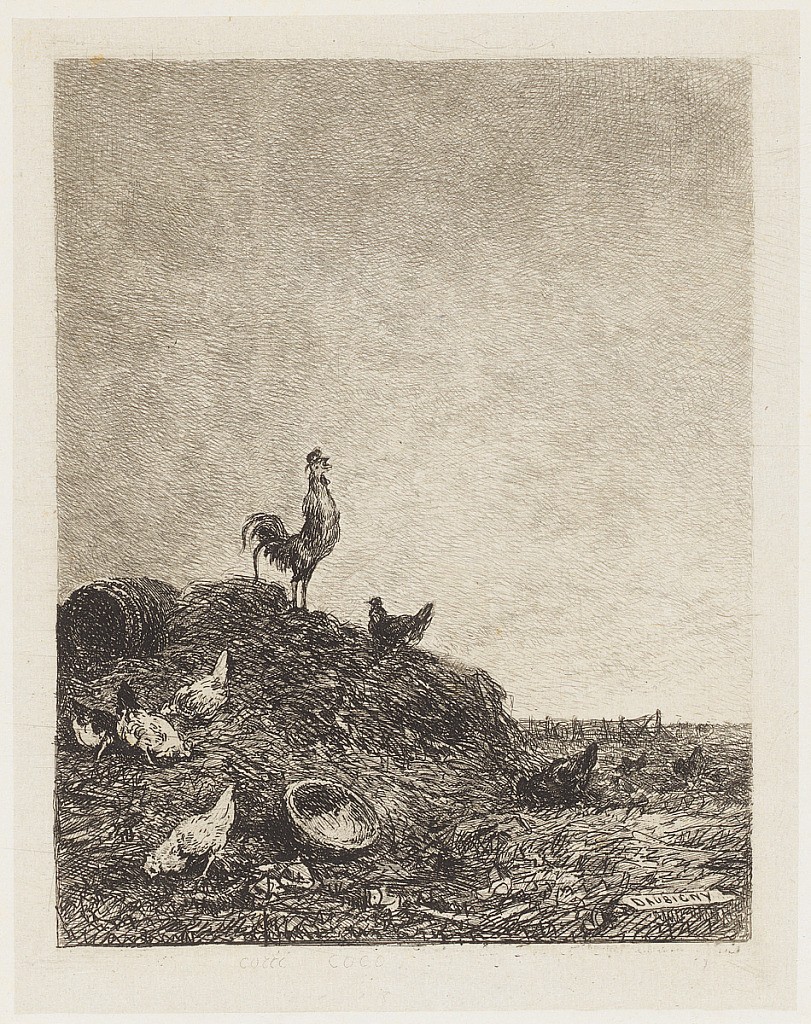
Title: Le Chant du Coq
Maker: Charles Francois Daubigny, 1817-1878
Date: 1851
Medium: Etching in dark brown ink on paper
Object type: Print
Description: A rooster stands on a manure pile, left, and crows. About him are a number of foraging hens.